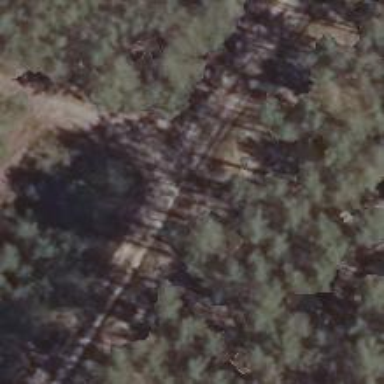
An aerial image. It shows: Track with grade5 tracktype.